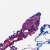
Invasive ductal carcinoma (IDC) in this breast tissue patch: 0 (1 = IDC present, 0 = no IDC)